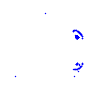
Particle: pion